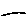
Label: line